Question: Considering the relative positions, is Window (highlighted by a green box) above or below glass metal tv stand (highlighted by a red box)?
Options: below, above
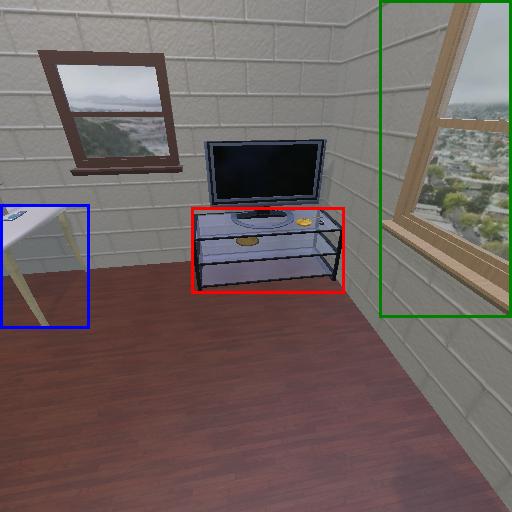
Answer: below